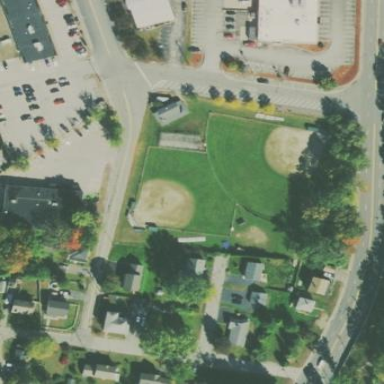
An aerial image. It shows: Baseball pitch for leisure land.